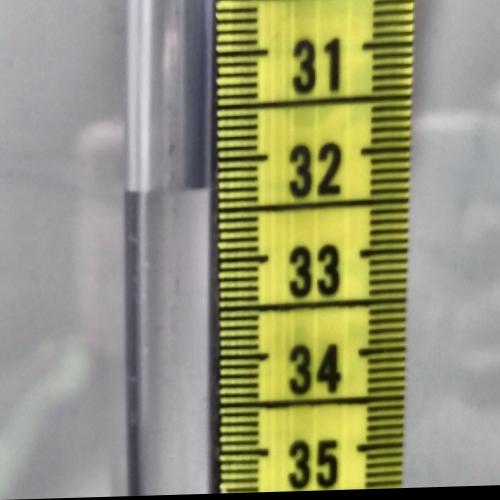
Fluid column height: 32.3 cm